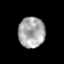
Tissue: prostate
Cell type: T cells
Senescence score: 0.2852
Nuclear area (px): 797
Mean DAPI intensity: 167.553